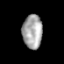
Tissue: prostate
Cell type: Fibroblasts
Senescence score: 0.696
Nuclear area (px): 660
Mean DAPI intensity: 167.127